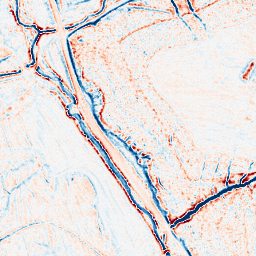
Category: edge_preserving
Decomposition family: bilateral
Decomposition parameters: d: 9
sigma_color: 25
sigma_space: 25
Upsampling method: sinc_blackman
Upsampling parameters: scale: 8
kernel_size: 16
Upsampling scale: 8